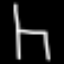
Label: chair